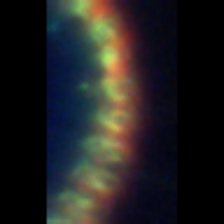
Taxon: Chaetoceros
Group: Diatoms